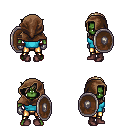
a pixel art fantasy rpg character, male body template, orc, green skin, teal sleeveless shirt, gold greaves, white blonde parted hairstyle, cloth hood, metal gloves, maroon shoes, shield, four views (front, back, left, right), 2x2 character sprite sheet, small pixel art, hard edges, no anti-aliasing